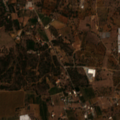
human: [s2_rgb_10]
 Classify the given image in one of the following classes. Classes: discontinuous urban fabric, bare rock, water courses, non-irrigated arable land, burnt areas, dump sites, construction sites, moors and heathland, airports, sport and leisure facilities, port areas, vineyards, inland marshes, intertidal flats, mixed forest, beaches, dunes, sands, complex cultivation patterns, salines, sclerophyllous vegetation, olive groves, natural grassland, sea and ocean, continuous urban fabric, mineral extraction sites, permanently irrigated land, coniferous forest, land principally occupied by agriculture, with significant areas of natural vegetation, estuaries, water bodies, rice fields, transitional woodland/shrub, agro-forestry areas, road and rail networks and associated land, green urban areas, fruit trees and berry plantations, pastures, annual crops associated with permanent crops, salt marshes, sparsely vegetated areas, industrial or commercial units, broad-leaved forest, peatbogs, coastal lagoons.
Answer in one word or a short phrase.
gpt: permanently irrigated land, complex cultivation patterns, land principally occupied by agriculture, with significant areas of natural vegetation, sclerophyllous vegetation